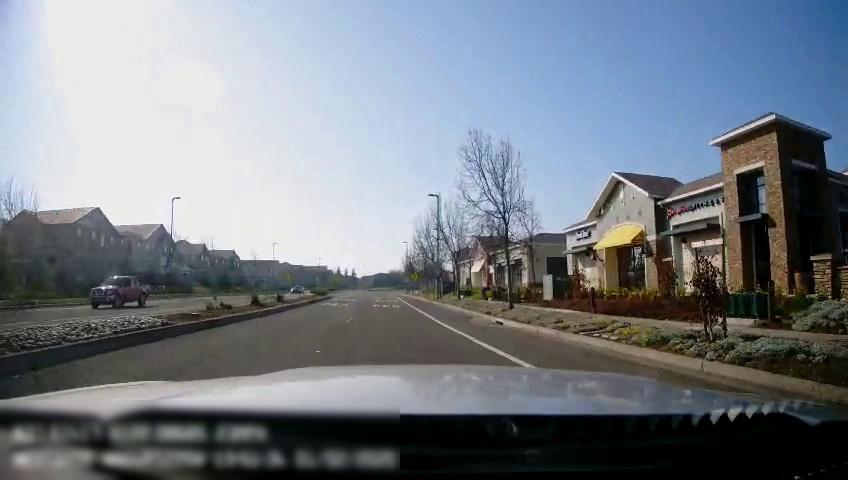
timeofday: Day
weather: Sunny
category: Drivable Space
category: Drivable Space
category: Vehicles | Truck
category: Vehicles | Car
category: Lanes | Alternate Lane